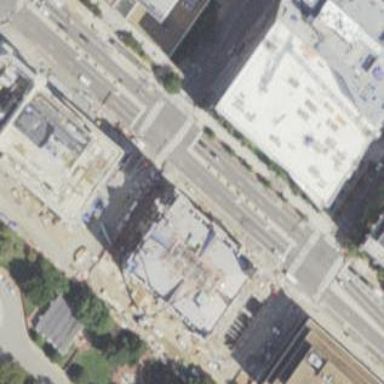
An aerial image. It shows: Courthouse building.